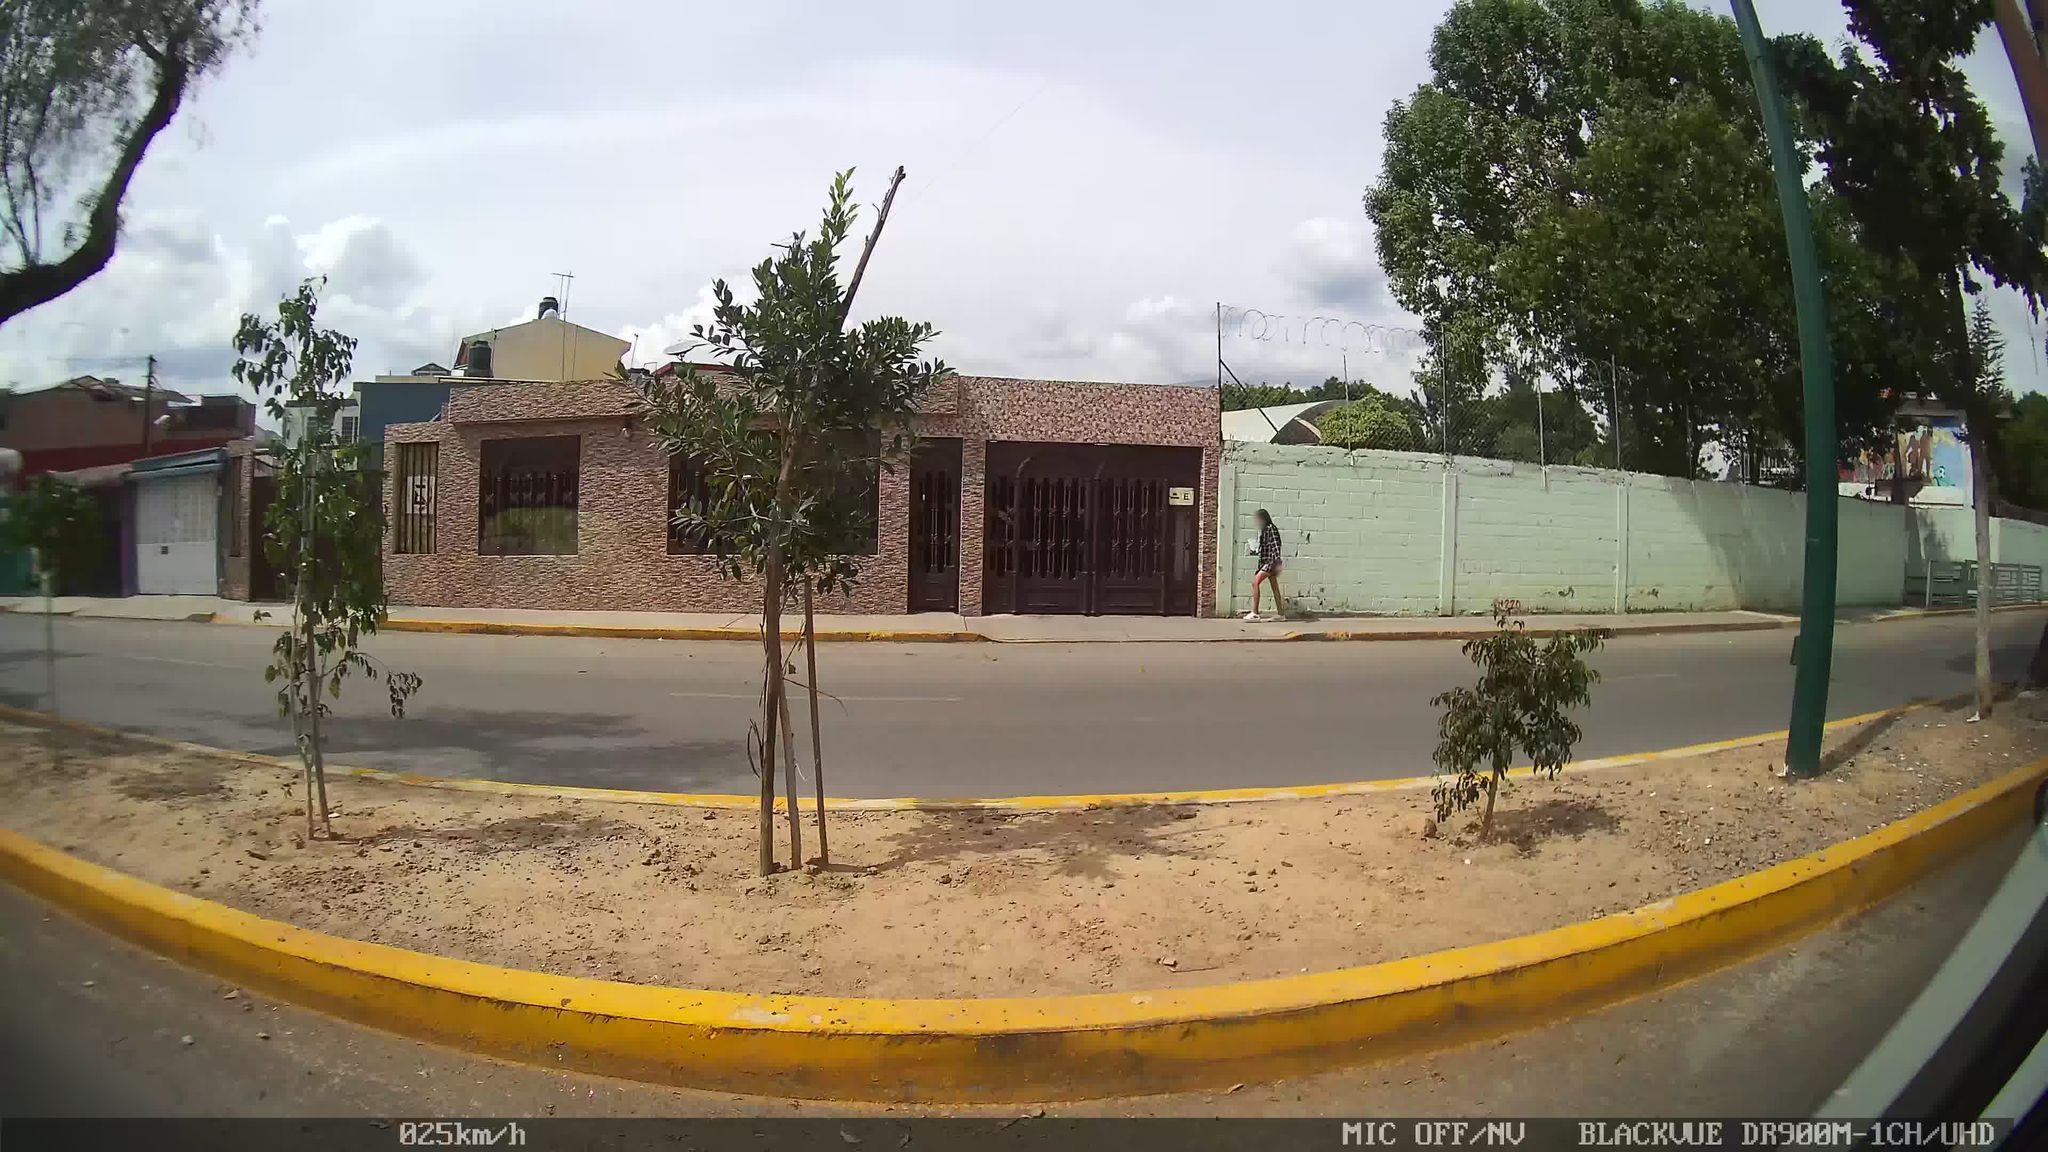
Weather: clear
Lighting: day
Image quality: good
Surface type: driving surface
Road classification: tertiary
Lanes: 2
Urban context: urban centre
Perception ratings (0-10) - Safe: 2.4, Lively: 1.75, Beautiful: 1.43, Boring: 5.27, Depressing: 7.2, Wealthy: 0.51